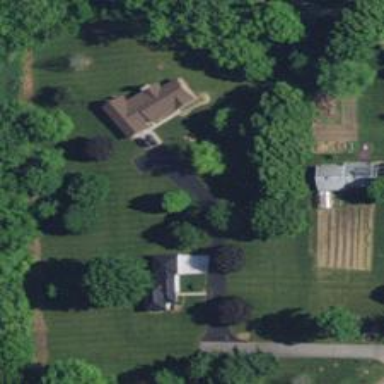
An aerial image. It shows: Driveway.